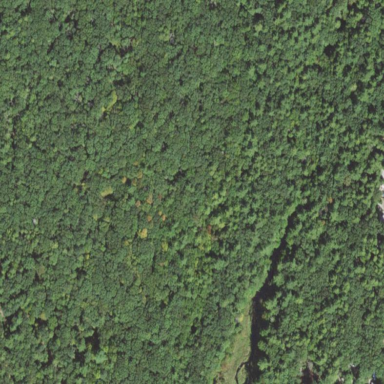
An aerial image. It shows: Nature reserve within woodland area.